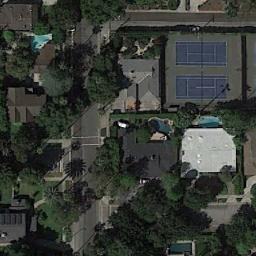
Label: tennis_court